Field crop: maize
Growth stage: 2
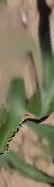
Species: maize